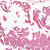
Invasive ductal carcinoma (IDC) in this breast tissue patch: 0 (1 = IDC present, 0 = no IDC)